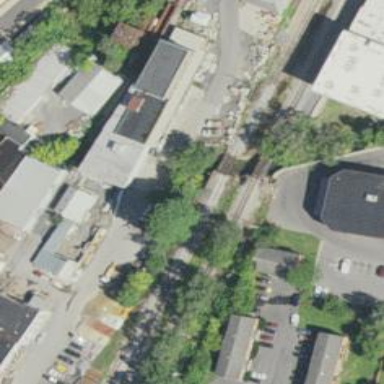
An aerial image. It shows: Railway siding with rails.